Field crop: maize
Growth stage: 1
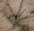
Species: salsola